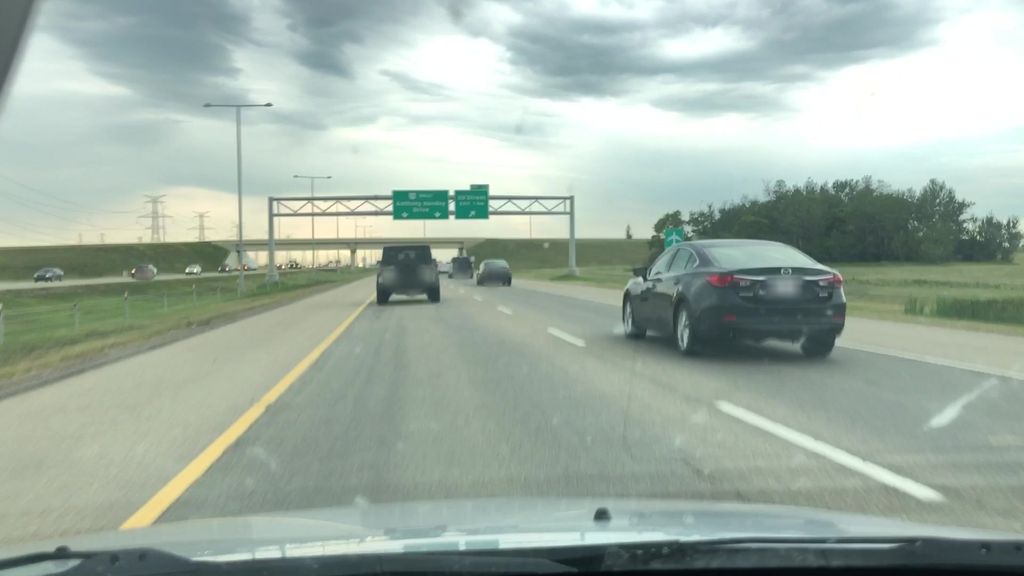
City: edmonton